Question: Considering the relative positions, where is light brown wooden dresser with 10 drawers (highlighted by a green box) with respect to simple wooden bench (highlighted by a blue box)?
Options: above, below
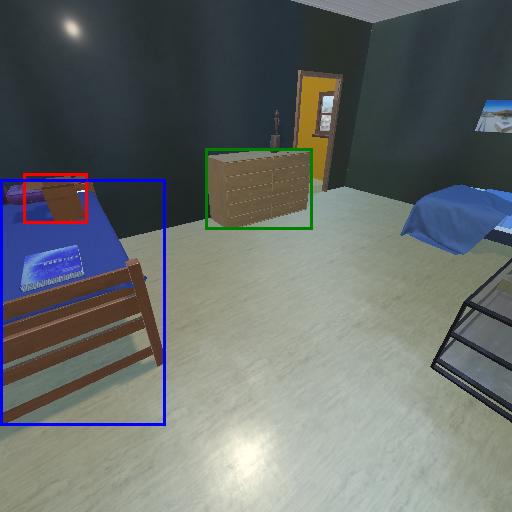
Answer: above